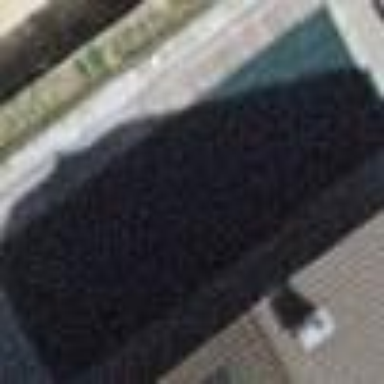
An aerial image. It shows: Swimming pool located in leisure land.